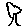
Label: tree